Field crop: maize
Growth stage: 2
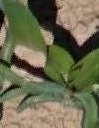
Species: maize